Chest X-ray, PA view. Patient: 43 years old, sex M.
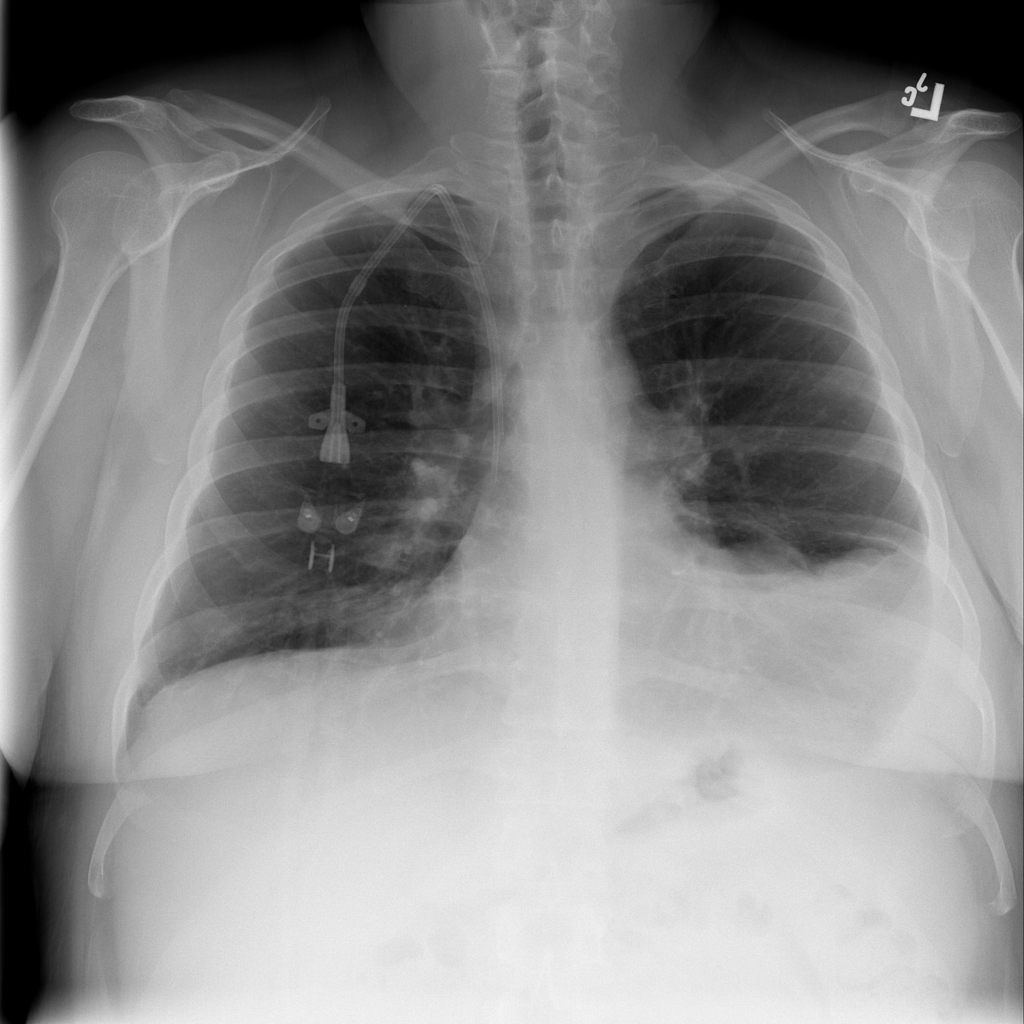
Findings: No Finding